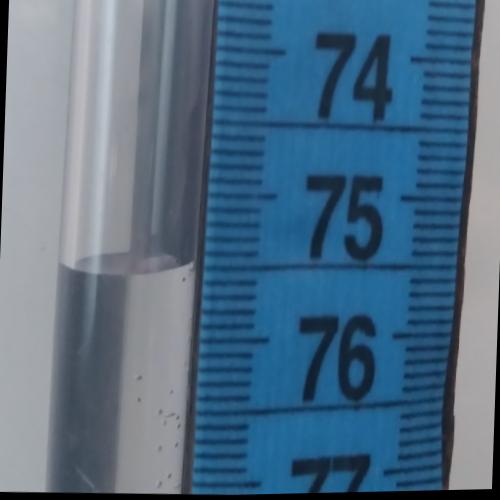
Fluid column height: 75.5 cm